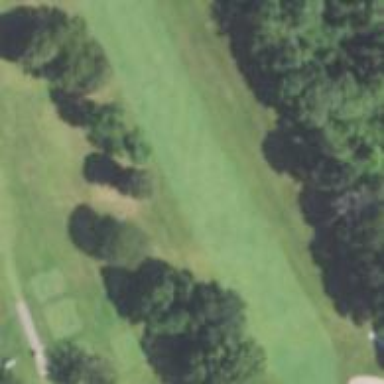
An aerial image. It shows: Golf hole.